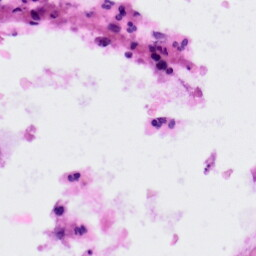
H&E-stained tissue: Colon